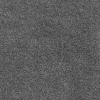
Atmospheric dust classification: dusty